Question: I'm using Primefaces library with Java Server Faces.
The problem is that the web app that we're developing is in spanish. And Primefaces library send me the alerts and errors in English, like this:

Thanks.
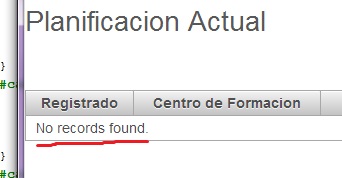
Answer: You can custom empty message with :
'<p:dataTable ... emptyMessage="Your empty message" ... />'